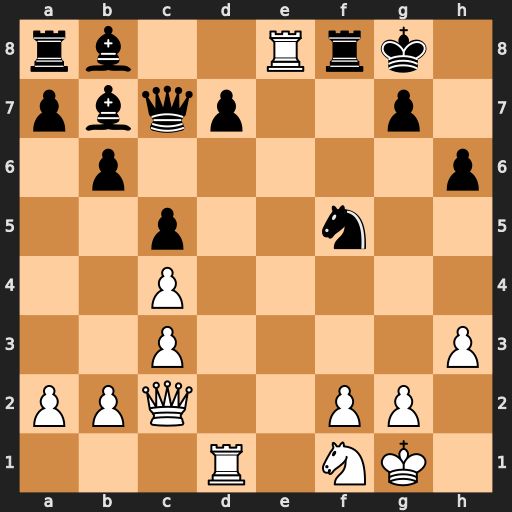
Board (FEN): rb2Rrk1/pbqp2p1/1p5p/2p2n2/2P5/2P4P/PPQ2PP1/3R1NK1
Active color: w
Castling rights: -
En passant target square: -
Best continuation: Rxf8+ Kxf8 Qxf5+ Kg8 Rxd7 Qxd7 Qxd7